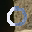
Label: 0